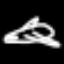
Label: airplane